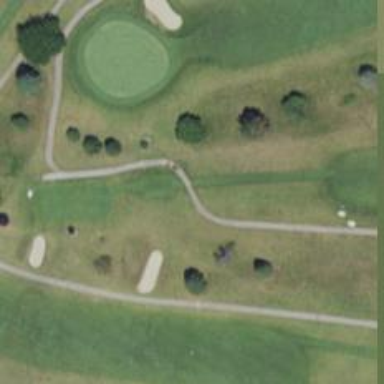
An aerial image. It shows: Path used for both walking and golf.